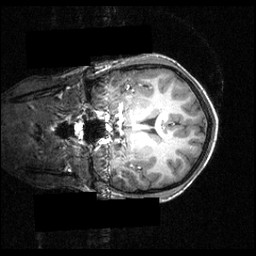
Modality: T1w
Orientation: coronal
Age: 16
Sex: male
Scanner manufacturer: siemens
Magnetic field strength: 3.951 T
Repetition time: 1.5 s
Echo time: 0.00335 s